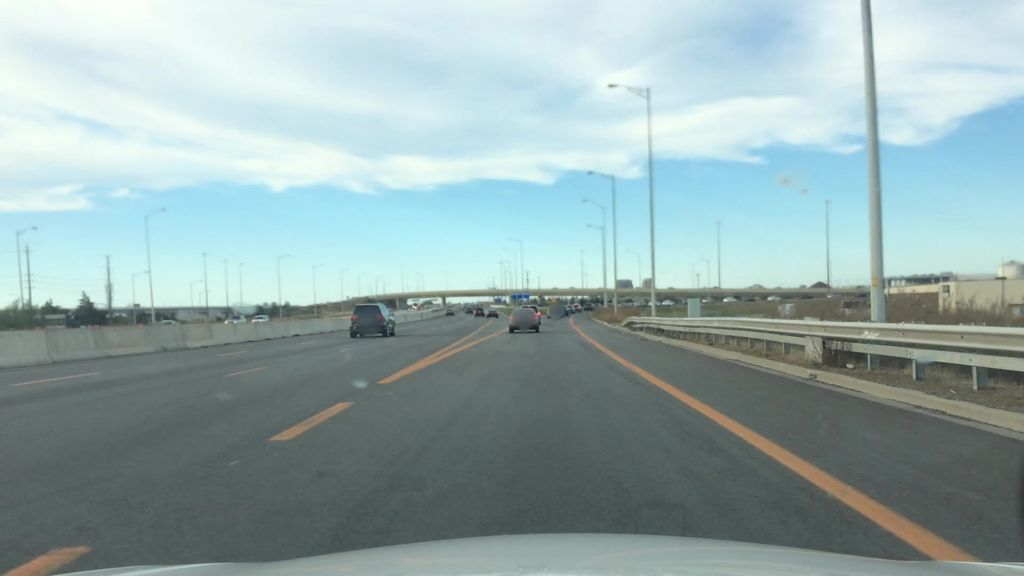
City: toronto